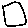
Label: square